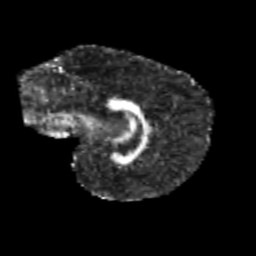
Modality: FA
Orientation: sagittal
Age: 10
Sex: female
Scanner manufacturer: siemens
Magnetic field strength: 3 T
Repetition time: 3.8 s
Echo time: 0.07 s